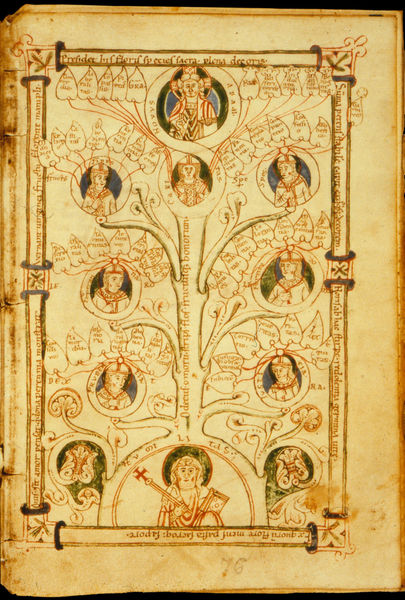
Titel: Salzburger Handschrift M 1 32
Institution: Salzburg, Universitätsbibliothek
Schlagwörter: baum, blätter, menschen, bunt, männer, zeichnung, gesichter, bibel, gesicht, rahmen, kirche, familie, personen, person, krone, schrift, papier, bischof, kaiser, könig, inschrift, ornamente, buch, glaube, kreuz, religion, porträts, seite, text, heilige, bau, handschrift, latein, ahnen, folge, stammbaum, abstammung, bbaum, ahne, ahnenforschung